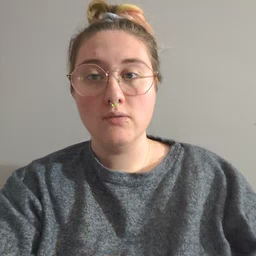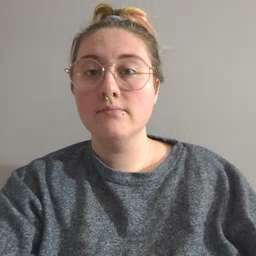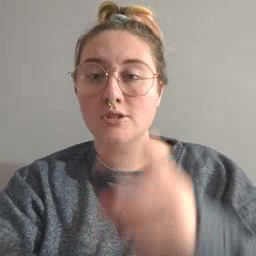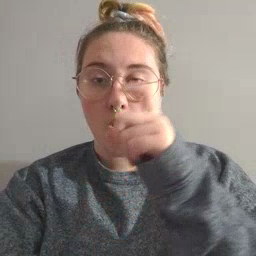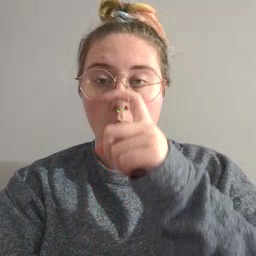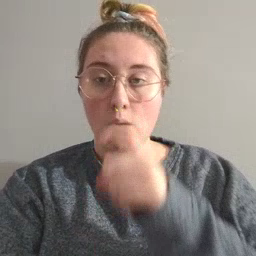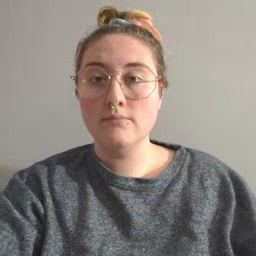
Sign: doll